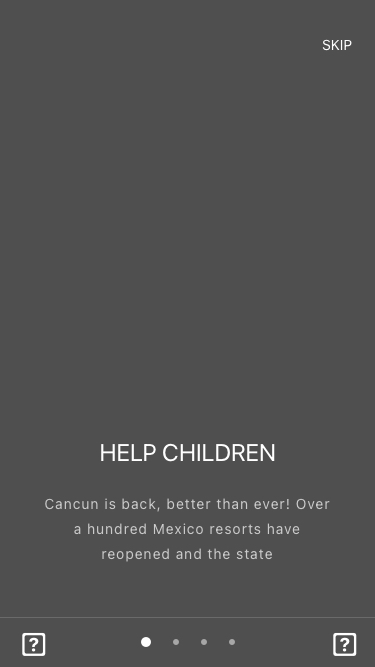
Text in this UI design:
Skip
help children
Cancun is back, better than ever! Over a hundred Mexico resorts have reopened and the state

